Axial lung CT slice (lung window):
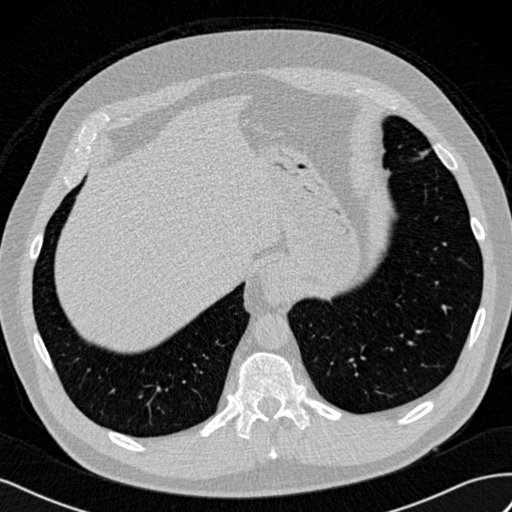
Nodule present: no